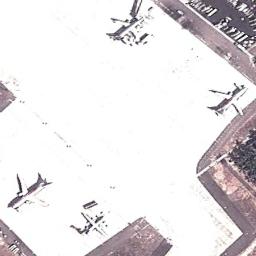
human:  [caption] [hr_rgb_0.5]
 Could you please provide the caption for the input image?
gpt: Four planes are parked on the open space .

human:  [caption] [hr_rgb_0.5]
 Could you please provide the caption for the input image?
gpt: There are many planes of different sizes in a clearing .

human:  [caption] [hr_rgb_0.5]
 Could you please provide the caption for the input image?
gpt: Four planes parked on white ground .

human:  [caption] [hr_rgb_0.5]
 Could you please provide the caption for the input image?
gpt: Four planes parked on the airport .

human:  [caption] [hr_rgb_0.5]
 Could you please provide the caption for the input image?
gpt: Four planes are on the ground .